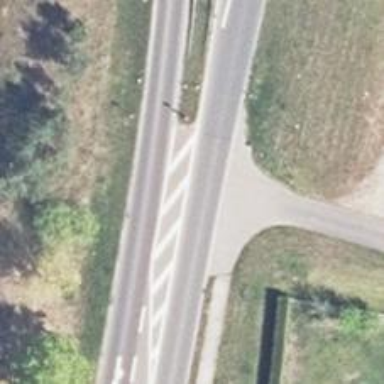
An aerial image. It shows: Primary road with asphalt surface.